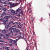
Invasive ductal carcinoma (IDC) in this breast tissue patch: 1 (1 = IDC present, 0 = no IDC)